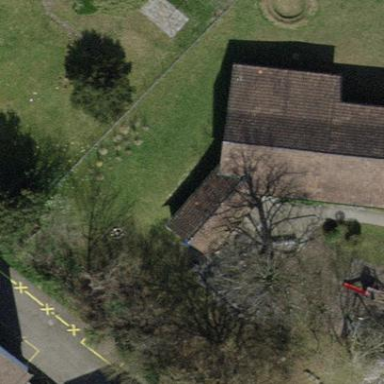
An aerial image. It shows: Kindergarten building.